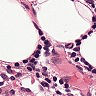
Metastatic tissue present: no